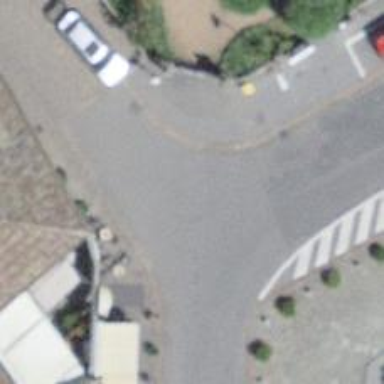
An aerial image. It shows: Post box.